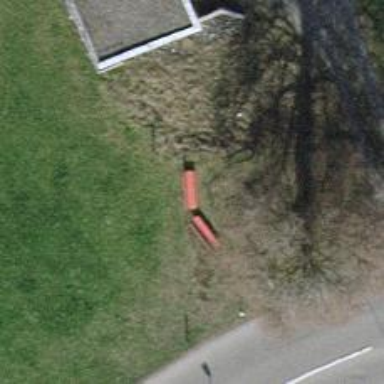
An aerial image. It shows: Red bench.